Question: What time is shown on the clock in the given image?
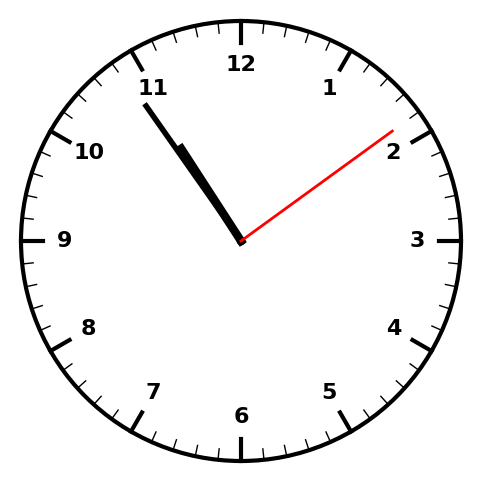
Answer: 10:54:09